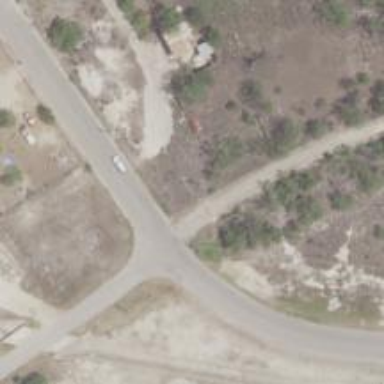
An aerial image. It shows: Tertiary road.